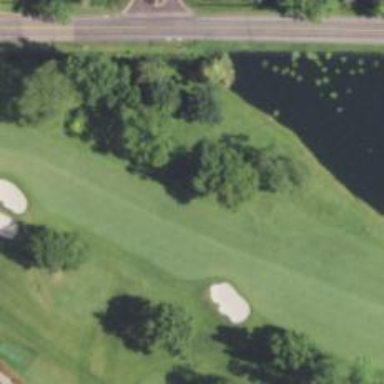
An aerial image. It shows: Golf hole.